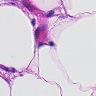
Metastatic tissue present: yes